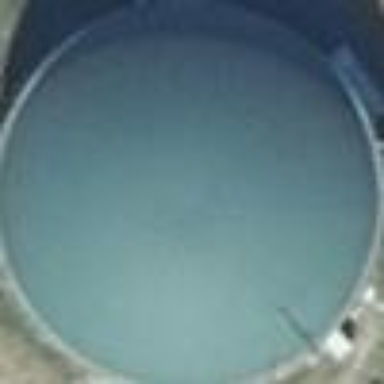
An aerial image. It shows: Building with covered reservoir featuring dome-shaped roof.